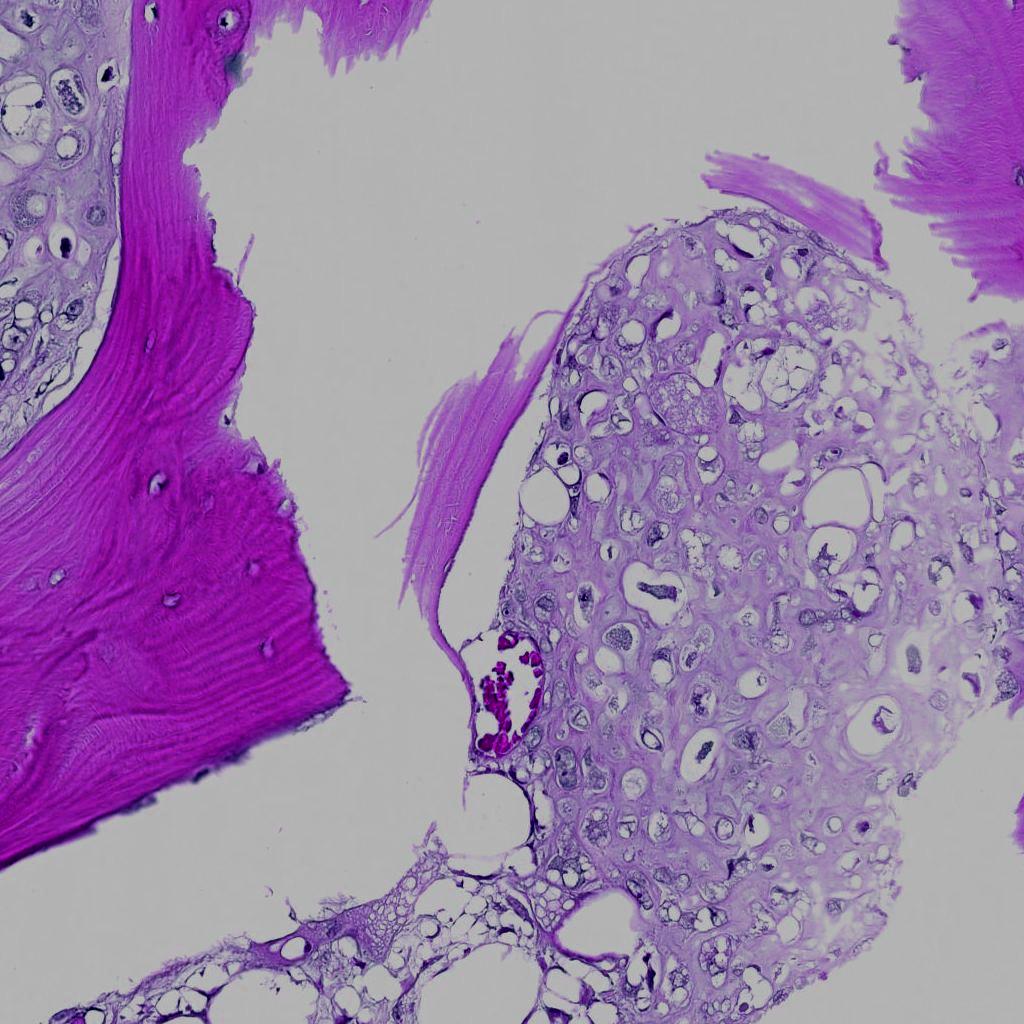
Label: Viable